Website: apple
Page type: review-order
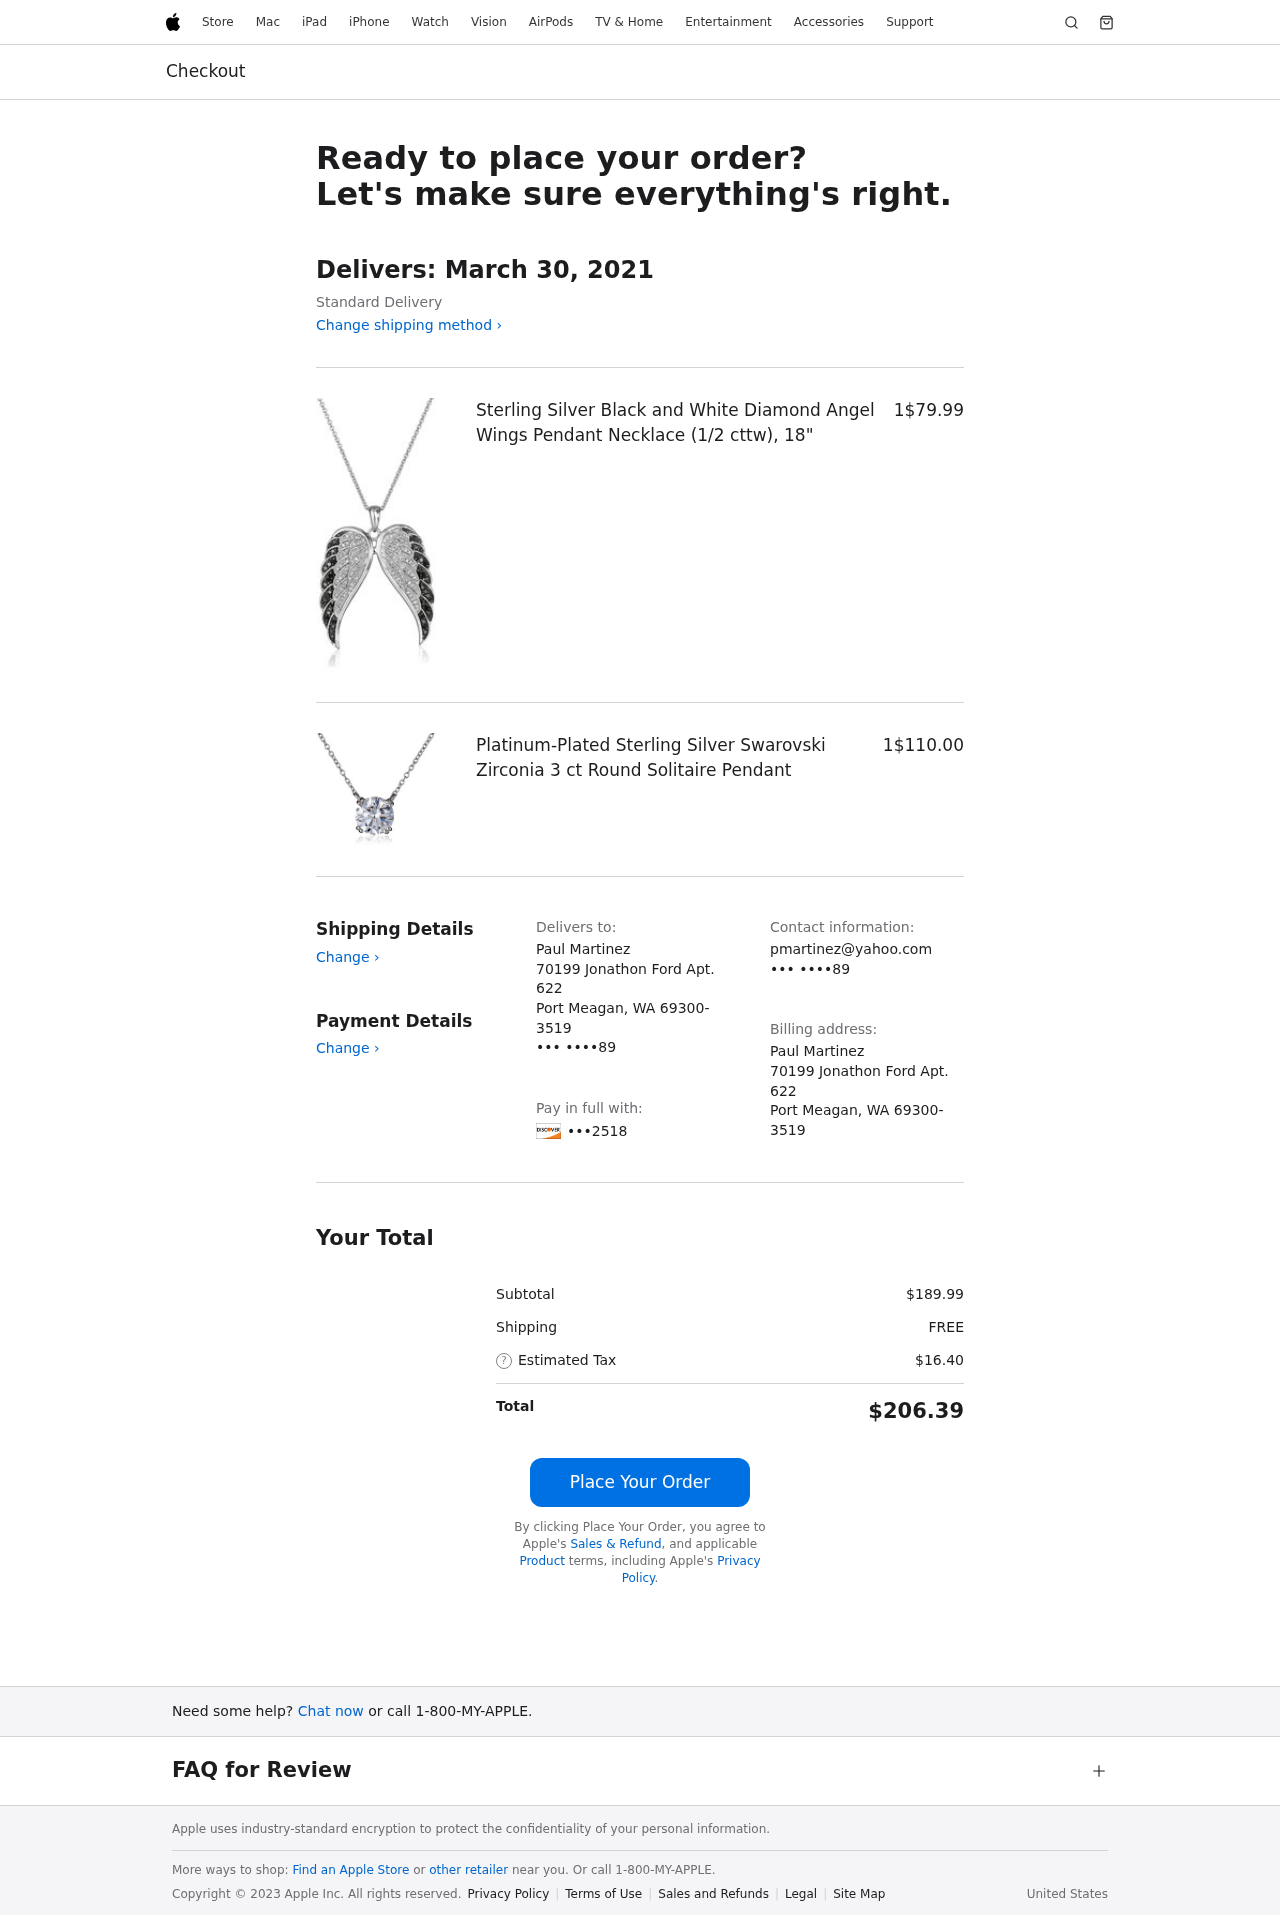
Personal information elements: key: PII_CARD_LAST4
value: •••2518
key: PII_CITY
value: Port Meagan
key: PII_EMAIL
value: pmartinez@yahoo.com
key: PII_FULLNAME
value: Paul Martinez
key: PII_PHONE
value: ••• ••••89
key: PII_POSTCODE_FULL
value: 69300-3519
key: PII_STATE_ABBR
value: WA
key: PII_STREET
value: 70199 Jonathon Ford Apt. 622
Product elements: key: PRODUCT1_NAME
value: Sterling Silver Black and White Diamond Angel Wings Pendant Necklace (1/2 cttw), 18"
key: PRODUCT1_PRICE
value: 79.99
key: PRODUCT1_QUANTITY
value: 1
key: PRODUCT2_NAME
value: Platinum-Plated Sterling Silver Swarovski Zirconia 3 ct Round Solitaire Pendant
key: PRODUCT2_PRICE
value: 110
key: PRODUCT2_QUANTITY
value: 1
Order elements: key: ORDER_DELIVERY_DATE
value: March 30, 2021
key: ORDER_SUBTOTAL
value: $189.99
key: ORDER_SHIPPING_COST
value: FREE
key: ORDER_TAX
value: $16.40
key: ORDER_TOTAL
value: $206.39